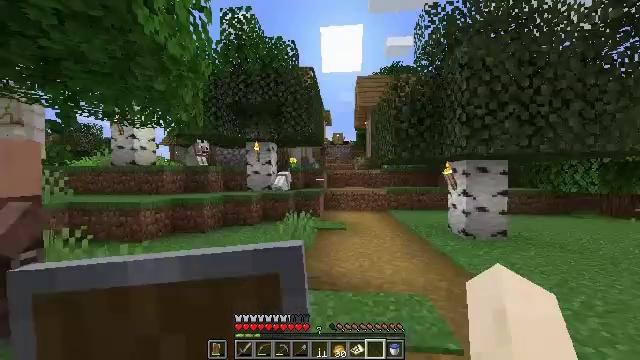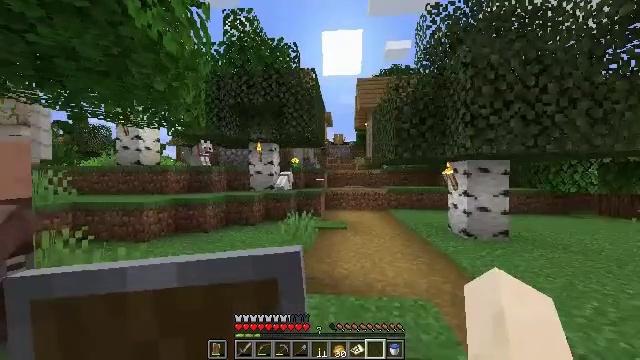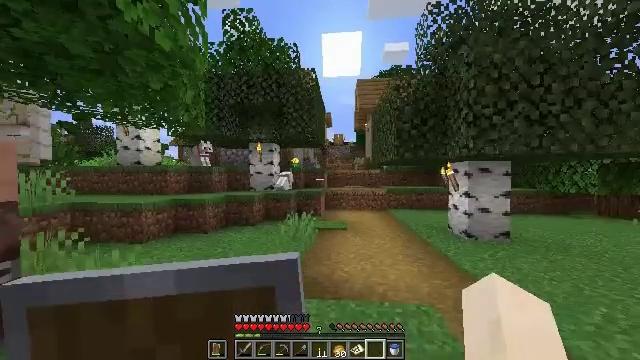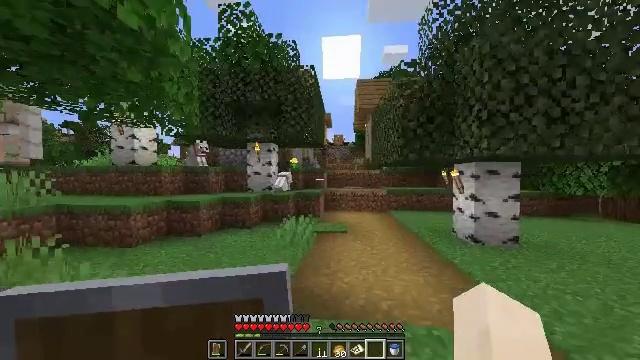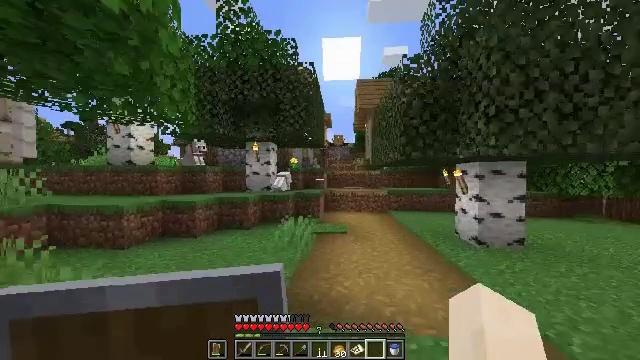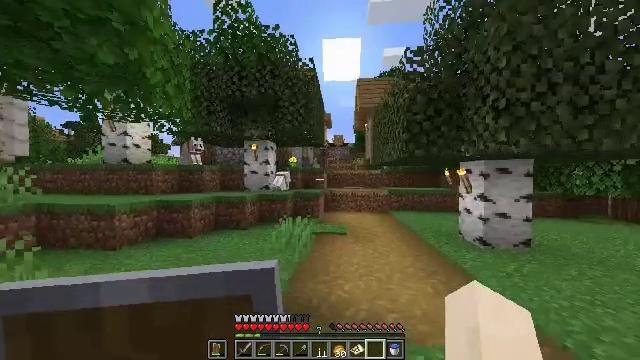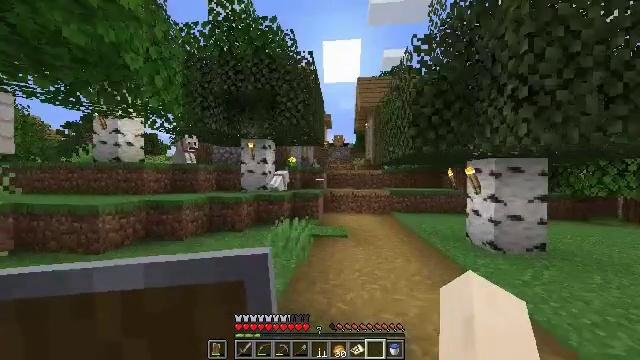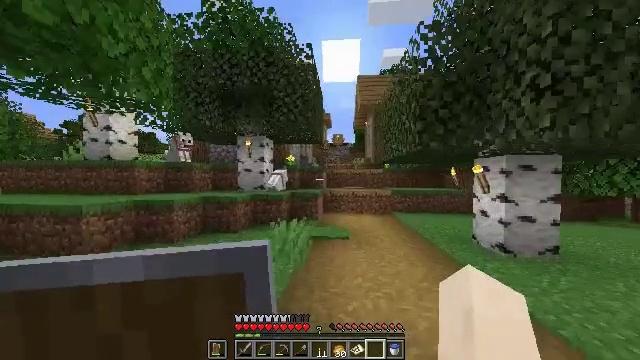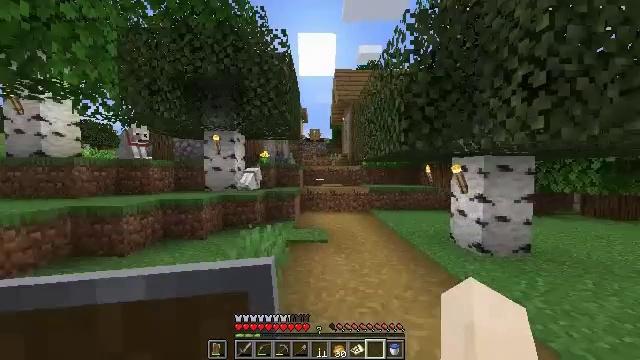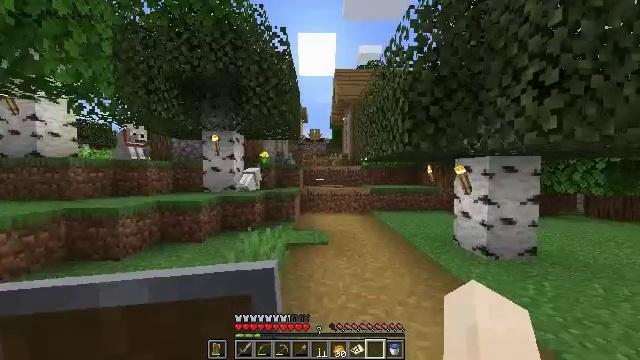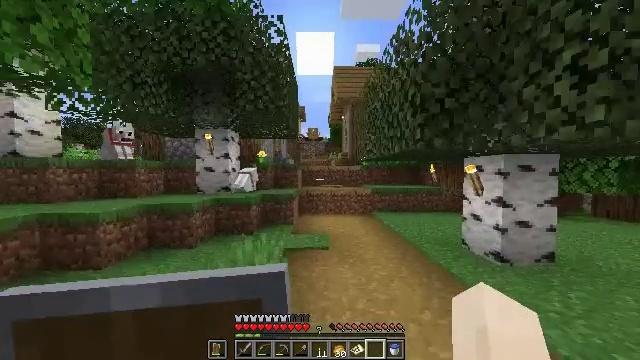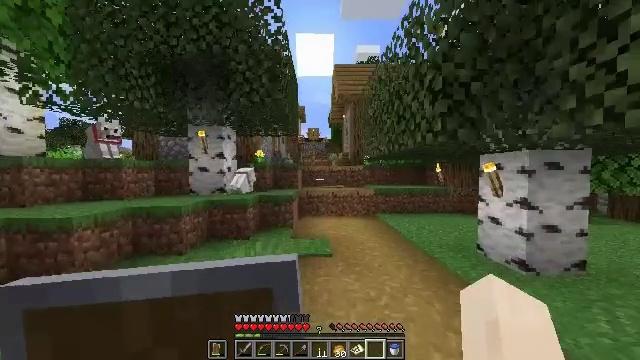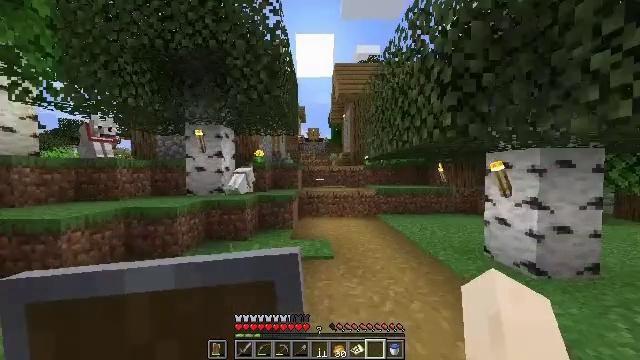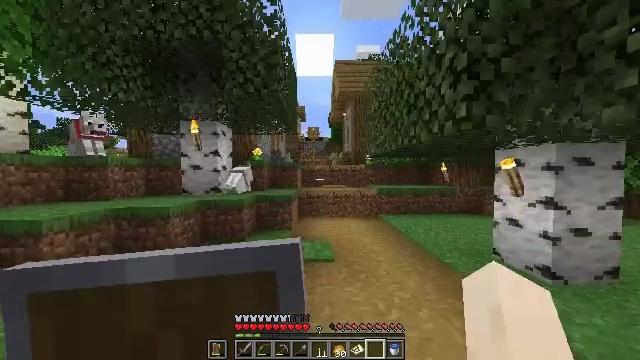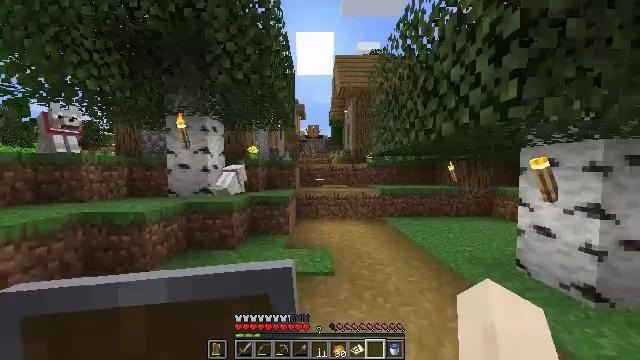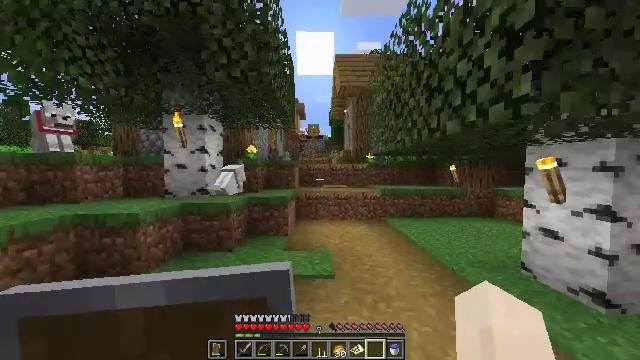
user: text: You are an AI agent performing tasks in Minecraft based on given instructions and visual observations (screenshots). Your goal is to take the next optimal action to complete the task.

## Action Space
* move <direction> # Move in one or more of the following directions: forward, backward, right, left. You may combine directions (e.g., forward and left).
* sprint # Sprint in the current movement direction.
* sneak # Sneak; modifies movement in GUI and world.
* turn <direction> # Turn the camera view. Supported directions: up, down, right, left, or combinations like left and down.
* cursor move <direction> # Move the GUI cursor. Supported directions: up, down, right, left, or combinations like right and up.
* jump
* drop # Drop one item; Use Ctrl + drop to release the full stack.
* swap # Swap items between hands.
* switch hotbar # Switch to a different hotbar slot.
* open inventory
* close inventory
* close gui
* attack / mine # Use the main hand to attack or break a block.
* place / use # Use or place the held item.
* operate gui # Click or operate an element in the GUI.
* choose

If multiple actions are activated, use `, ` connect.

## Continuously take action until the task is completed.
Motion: motion action
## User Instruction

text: Pick up a blue orchid.
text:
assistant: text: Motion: move forward
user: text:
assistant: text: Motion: move forward
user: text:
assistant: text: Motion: move forward
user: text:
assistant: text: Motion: move forward
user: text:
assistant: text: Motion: move forward
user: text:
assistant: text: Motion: move forward
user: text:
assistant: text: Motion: move forward
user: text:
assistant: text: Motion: move forward, turn right and down
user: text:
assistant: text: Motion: move forward
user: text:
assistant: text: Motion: move forward
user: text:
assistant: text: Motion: move forward
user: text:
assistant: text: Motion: move forward
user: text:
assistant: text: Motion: move forward
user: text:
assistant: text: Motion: move forward
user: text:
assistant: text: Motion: move forward
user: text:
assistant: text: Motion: move forward
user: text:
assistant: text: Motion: move forward
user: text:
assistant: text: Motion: move forward, turn left and down
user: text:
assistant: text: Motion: move forward
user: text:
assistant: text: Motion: move forward
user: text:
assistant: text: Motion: move forward
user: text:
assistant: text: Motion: move forward, turn right and down
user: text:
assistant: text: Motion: move forward, turn right and up
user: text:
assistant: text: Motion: move forward
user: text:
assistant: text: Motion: move forward
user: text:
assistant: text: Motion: move forward
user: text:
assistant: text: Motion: move forward, turn left
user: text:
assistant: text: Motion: move forward, turn left
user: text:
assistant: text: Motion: move forward, turn left
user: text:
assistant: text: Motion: move forward, turn left